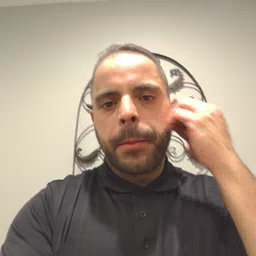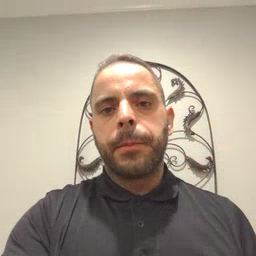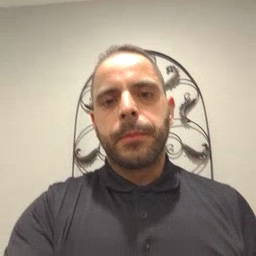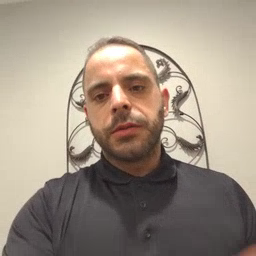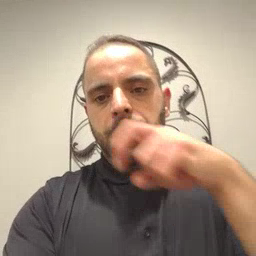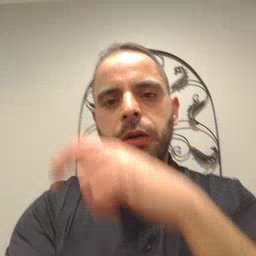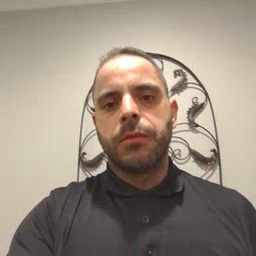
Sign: stairs